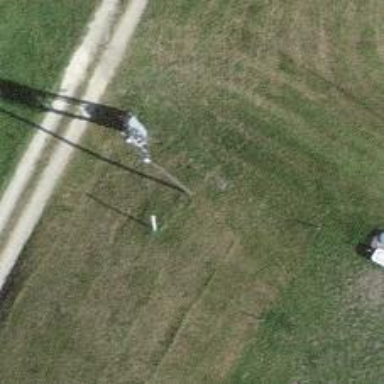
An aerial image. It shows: Minor power line.